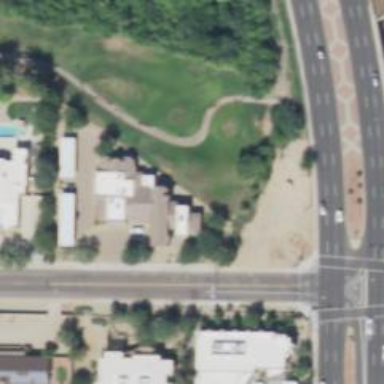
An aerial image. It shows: Path for both roads and golfers.